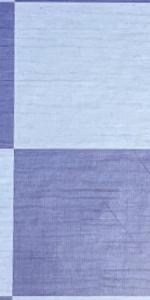
Label: Empty